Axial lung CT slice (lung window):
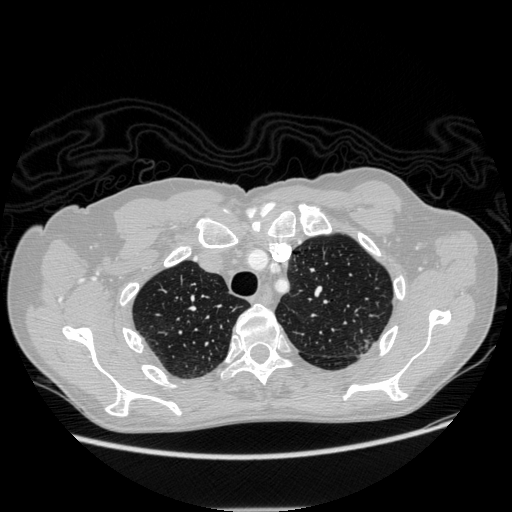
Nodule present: no